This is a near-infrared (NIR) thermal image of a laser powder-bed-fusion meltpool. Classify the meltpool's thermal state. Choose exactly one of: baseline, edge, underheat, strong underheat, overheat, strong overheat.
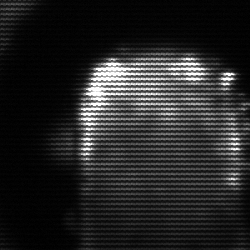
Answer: baseline